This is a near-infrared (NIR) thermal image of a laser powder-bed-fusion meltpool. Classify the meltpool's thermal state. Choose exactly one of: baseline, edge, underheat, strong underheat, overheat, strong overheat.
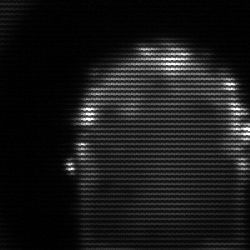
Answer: baseline